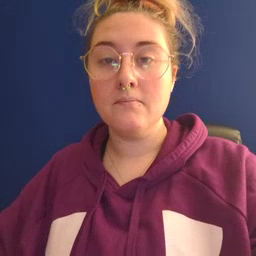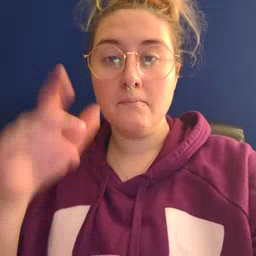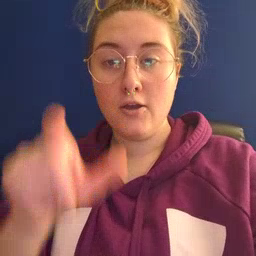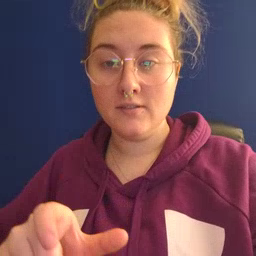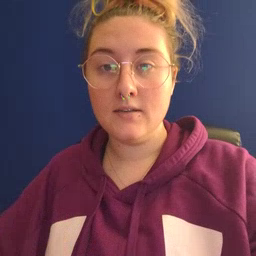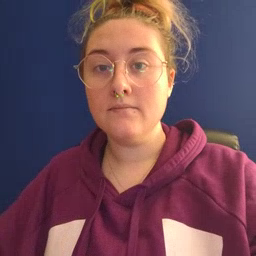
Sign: person